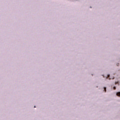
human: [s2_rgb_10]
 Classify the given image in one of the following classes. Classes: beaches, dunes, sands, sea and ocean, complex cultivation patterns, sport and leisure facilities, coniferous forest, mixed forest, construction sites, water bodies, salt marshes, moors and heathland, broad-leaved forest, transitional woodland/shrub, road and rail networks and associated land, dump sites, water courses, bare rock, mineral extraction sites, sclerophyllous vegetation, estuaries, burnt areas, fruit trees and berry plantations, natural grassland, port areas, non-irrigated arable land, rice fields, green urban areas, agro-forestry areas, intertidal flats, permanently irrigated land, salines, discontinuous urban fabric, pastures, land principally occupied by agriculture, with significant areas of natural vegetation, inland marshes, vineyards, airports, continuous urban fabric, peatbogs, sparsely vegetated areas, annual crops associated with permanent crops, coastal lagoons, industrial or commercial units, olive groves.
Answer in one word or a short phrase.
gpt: non-irrigated arable land, pastures, salt marshes, sea and ocean